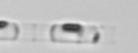
Label: Skeletonema